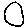
Label: circle